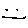
Label: smiley face